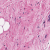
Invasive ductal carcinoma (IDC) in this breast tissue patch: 0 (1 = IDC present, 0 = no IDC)